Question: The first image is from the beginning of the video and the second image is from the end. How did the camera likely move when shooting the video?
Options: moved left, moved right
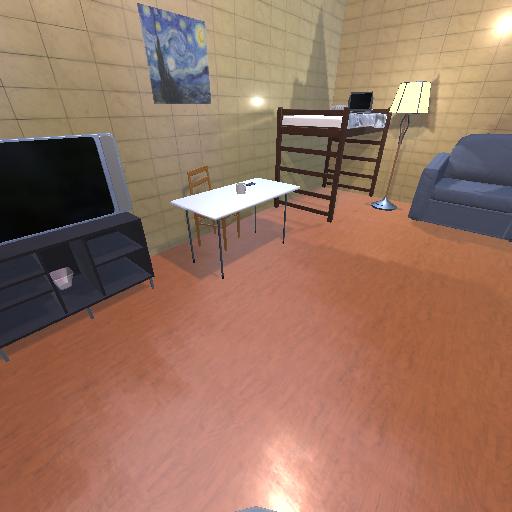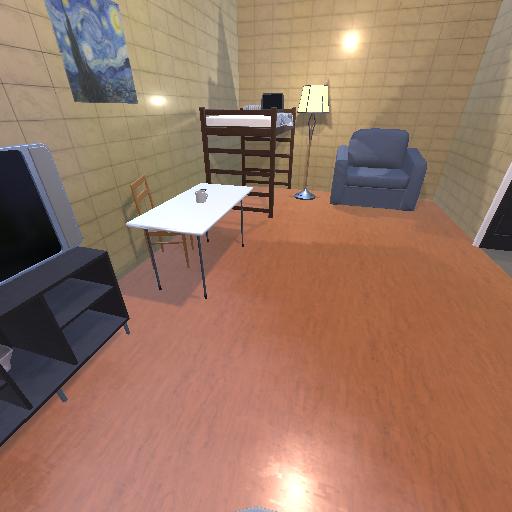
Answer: moved left